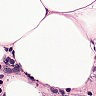
Metastatic tissue present: no